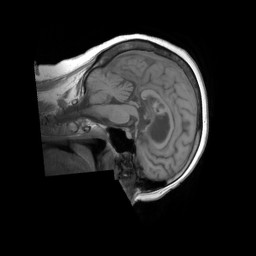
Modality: T1w
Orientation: sagittal
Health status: ill
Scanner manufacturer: siemens
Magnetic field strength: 3 T
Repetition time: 0.4 s
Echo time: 0.00246 s